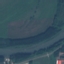
Land use / land cover class: River